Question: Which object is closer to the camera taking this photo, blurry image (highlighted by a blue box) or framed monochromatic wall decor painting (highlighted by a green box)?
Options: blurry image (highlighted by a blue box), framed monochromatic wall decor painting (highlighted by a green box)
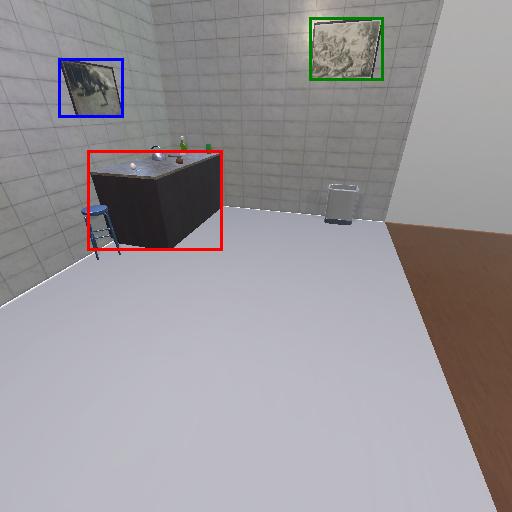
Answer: blurry image (highlighted by a blue box)